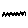
Label: zigzag